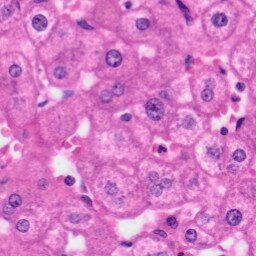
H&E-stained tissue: Liver